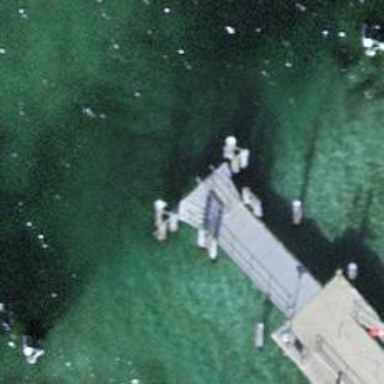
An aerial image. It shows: Ferry terminal with stop position for public transport.